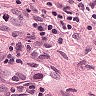
Metastatic tissue present: yes